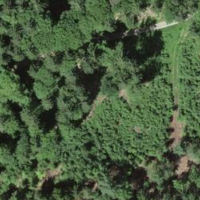
EUNIS habitat code: 43
Species observed at this site:
Lysimachia punctata